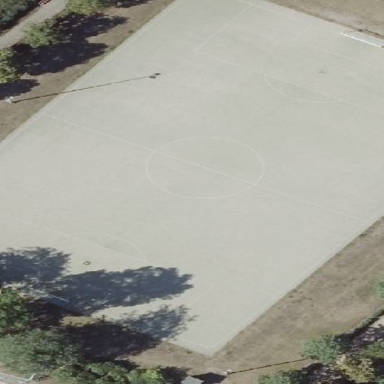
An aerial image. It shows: Artificial turf soccer pitch for leisure land.